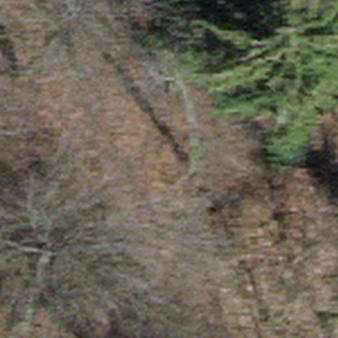
Label: other